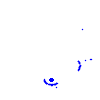
Particle: pion